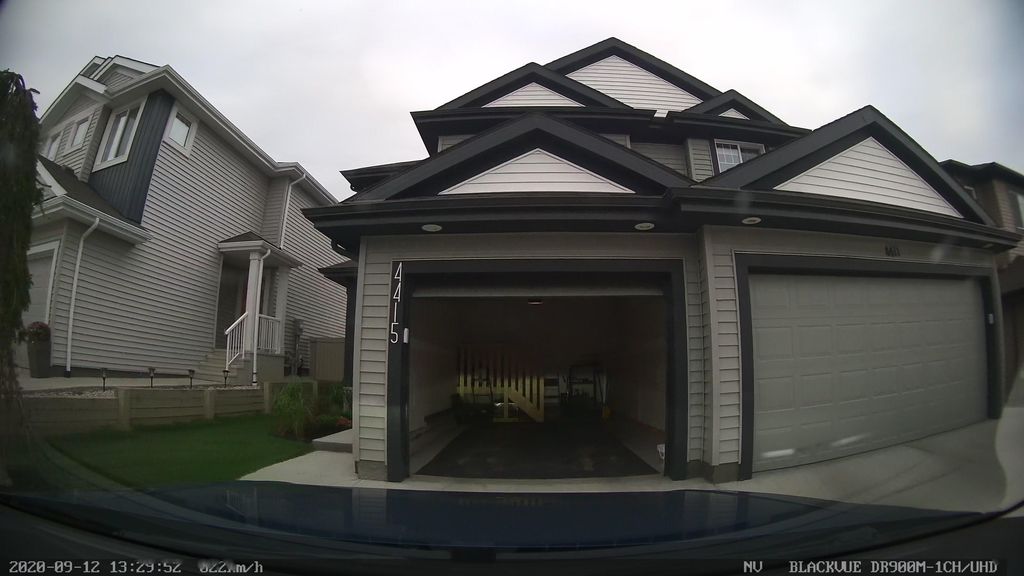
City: edmonton